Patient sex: F
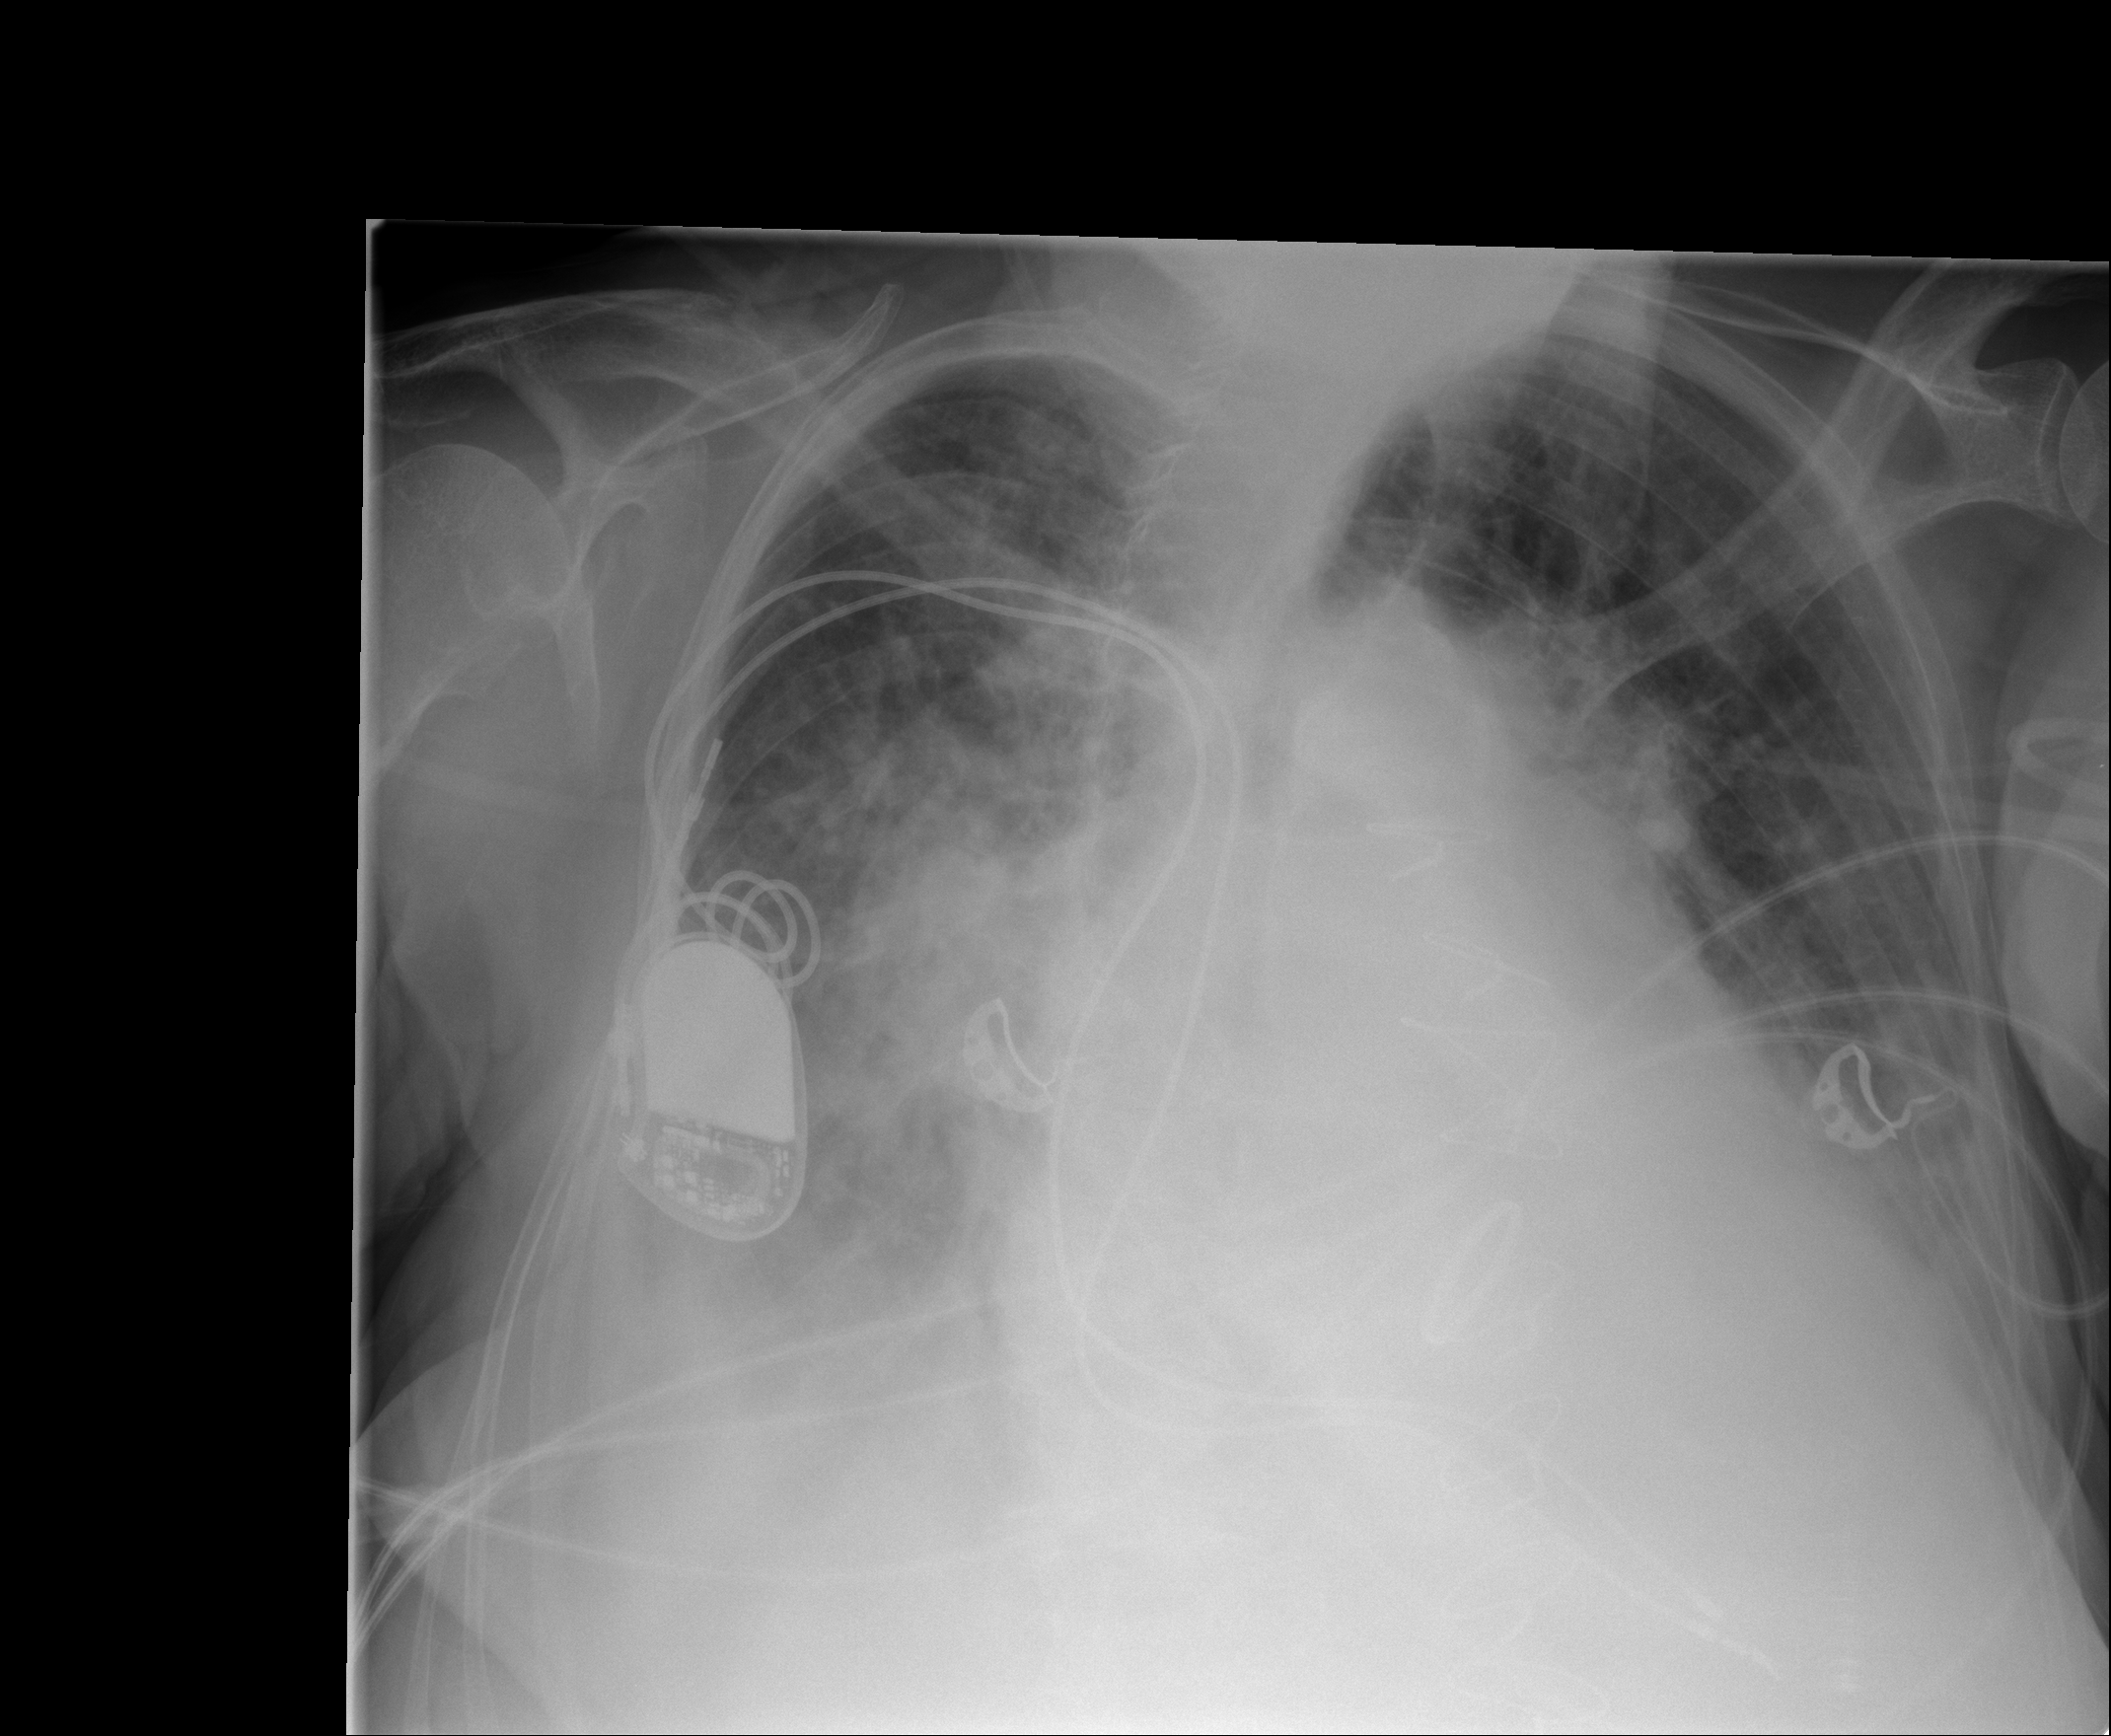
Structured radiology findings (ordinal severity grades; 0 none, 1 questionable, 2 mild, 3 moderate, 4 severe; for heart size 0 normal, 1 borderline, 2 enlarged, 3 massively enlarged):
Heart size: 3
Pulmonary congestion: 4
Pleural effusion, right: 3
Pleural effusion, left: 2
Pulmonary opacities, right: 2
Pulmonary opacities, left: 2
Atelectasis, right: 2
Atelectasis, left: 2